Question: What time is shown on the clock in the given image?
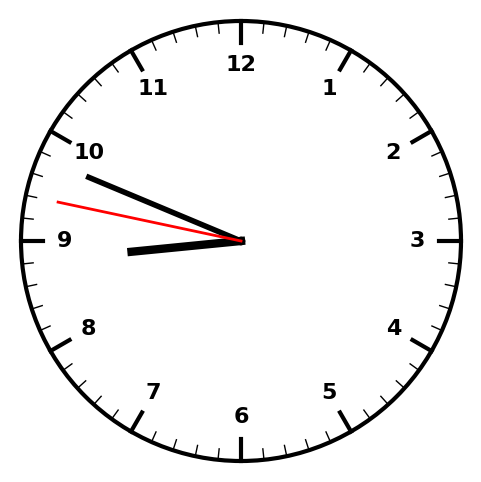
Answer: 08:48:47